Question: I am creating a popover in CSS which is made up of a regular rectangle and a small tab at the top. I am wanting to add a drop shadow to the popover, but can not get the shadow at the bottom of the tab to hide.
See image of popover below:

... and the code to produce:
'''
.popover-test {
background-color: #fff;
border: 1px solid #929292;
box-shadow: 0 0 10px 1px #929292;
height: 100px;
position: relative;
width: 200px;
&::before {
background-color: #fff;
border: 1px solid #929292;
border-bottom: 1px solid #fff;
border-top-left-radius: 4px;
border-top-right-radius: 4px;
box-shadow: 0 0 10px 1px #929292;
top: -20px;
content: "";
height: 20px;
left: 100px;
position: absolute;
width: 50px;
}
}
'''
How can I keep the drop shadow around the border of the irregular shape, but remove it from the base of the tab at the top?
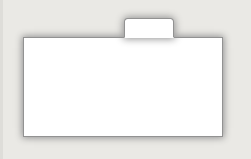
Answer: Wrap the tab in something with 'z-index:1;' and then you can move your before/after behind and on top like this. You will get some issues, but nothing that can't be cleaned up with some basic css
<URL>

'''
.wrapper {
z-index:1;
}
.popover-test {
background-color: #fff;
border: 1px solid #929292;
box-shadow: 0 0 10px 1px #929292;
height: 100px;
position: relative;
width: 200px;
}
.popover-test::before {
background-color: #fff;
border-bottom: 1px solid #fff;
border-top-left-radius: 4px;
border-top-right-radius: 4px;
top: -10px;
content:"";
height: 20px;
left: 101px;
width: 50px;
position: absolute;
z-index:1;
}
.popover-test::after {
background-color: #fff;
border: 1px solid #929292;
border-bottom: 1px solid #fff;
border-top-left-radius: 4px;
border-top-right-radius: 4px;
box-shadow: 0 0 10px 1px #929292;
top: -20px;
content:"";
height: 20px;
left: 100px;
width: 50px;
position: absolute;
z-index:-1;
}
'''